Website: apple
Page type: customer-info-address
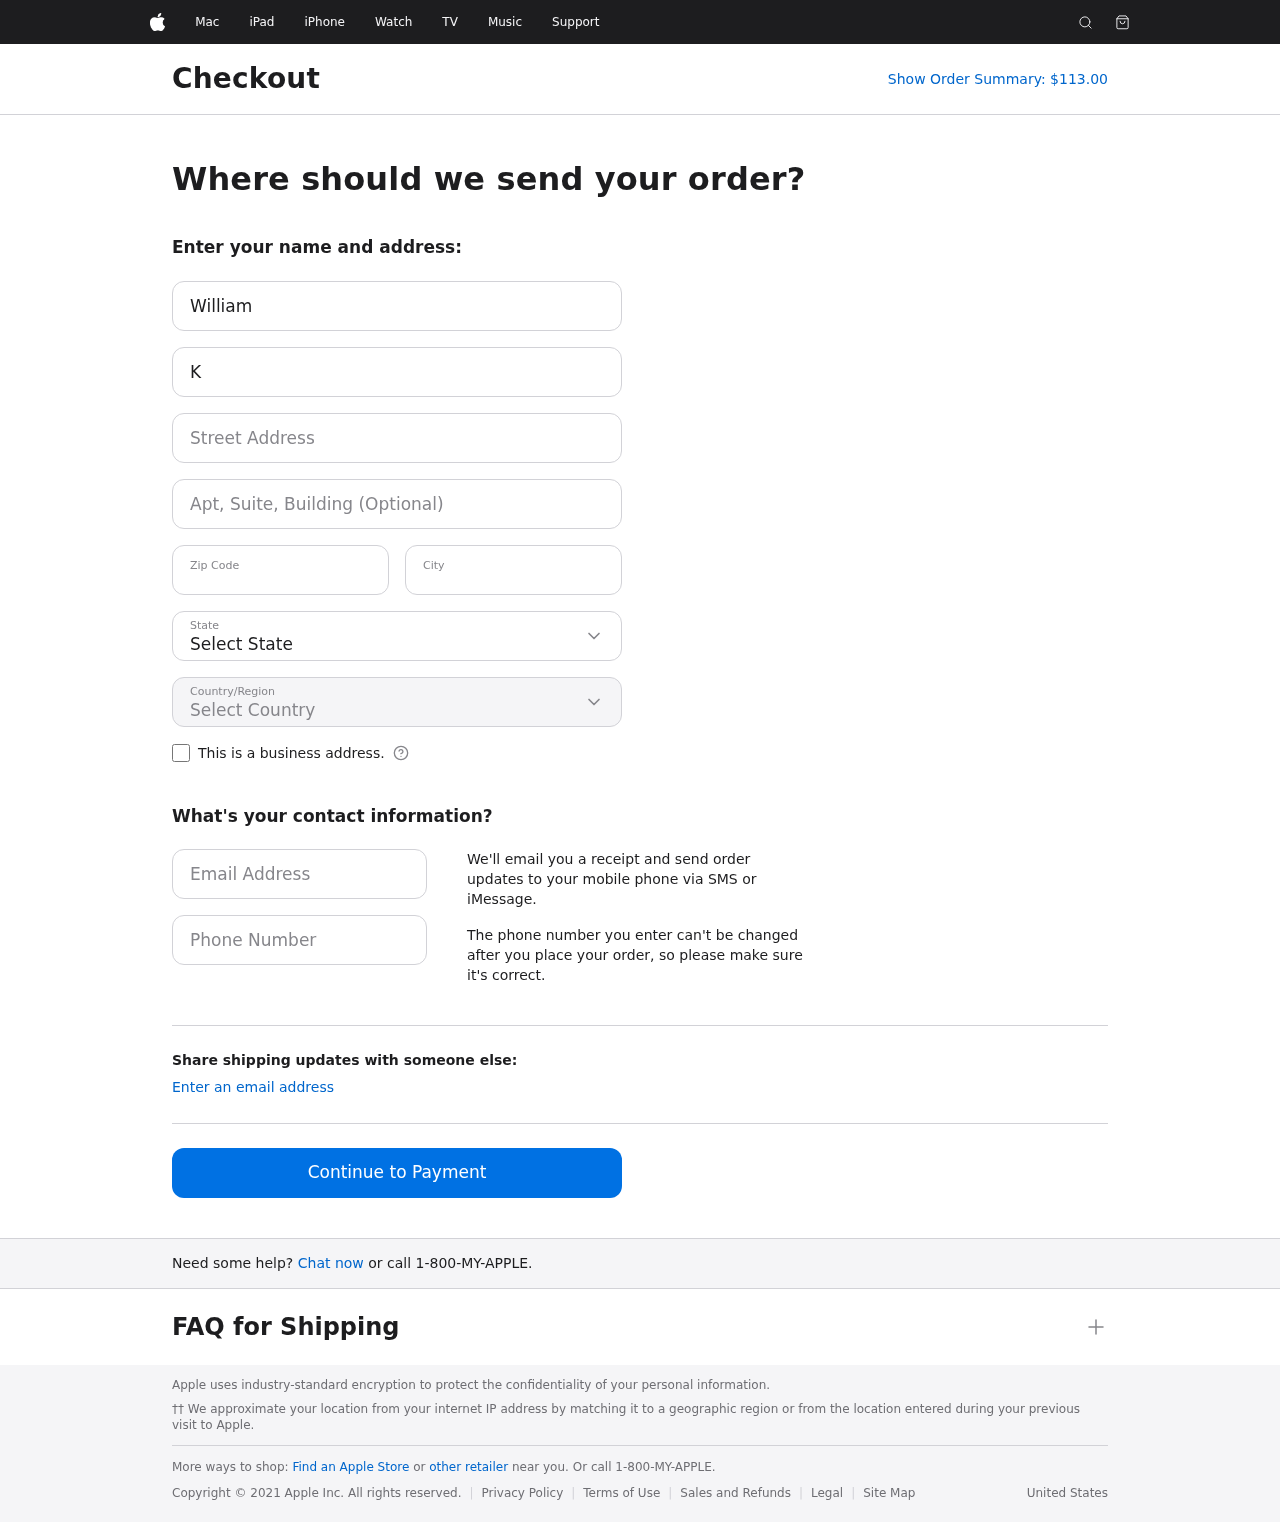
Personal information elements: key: PII_CITY
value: Marychester
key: PII_COUNTRY
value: United States
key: PII_EMAIL
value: william.kim@hotmail.com
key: PII_FIRSTNAME
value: William
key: PII_LASTNAME
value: Kim
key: PII_PHONE
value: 9763251384
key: PII_POSTCODE
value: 03550
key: PII_STATE
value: MP
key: PII_STREET
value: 67968 May Point
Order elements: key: ORDER_TOTAL
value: Show Order Summary: $113.00